Field crop: tomato
Growth stage: 2
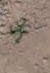
Species: solanum